Question: I have a 'PreferenceFragment', which displays several kinds of 'Preferences'.
Is it possible to change that blue color of the switch which belongs to a 'SwitchPreference' and the radio buttons, line and title of the dialog which belongs to the 'ListPreference' by assigning own colors to style-attributes ?
My base theme is 'Theme.Holo' by the way.

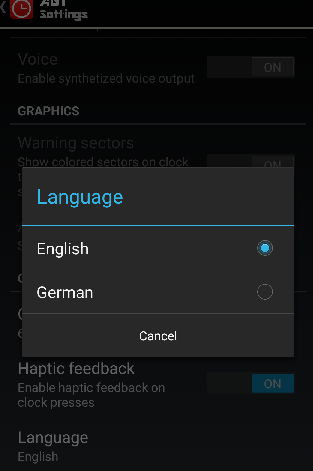
Answer: Any particular reason you do not want to use AppCompat? Recent releases of AppCompat have made many new options for theming that were not available to us in Holo. (Apart from overriding drawable assets).
If you do want to stick with Holo, <URL> is a very nice for generating those needed assets. They also have an intelliJ plugin.